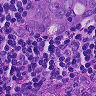
Metastatic tissue present: yes